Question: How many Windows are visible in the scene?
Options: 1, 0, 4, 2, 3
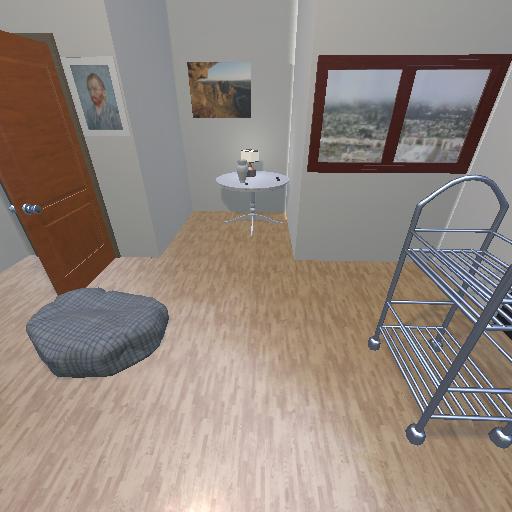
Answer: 1